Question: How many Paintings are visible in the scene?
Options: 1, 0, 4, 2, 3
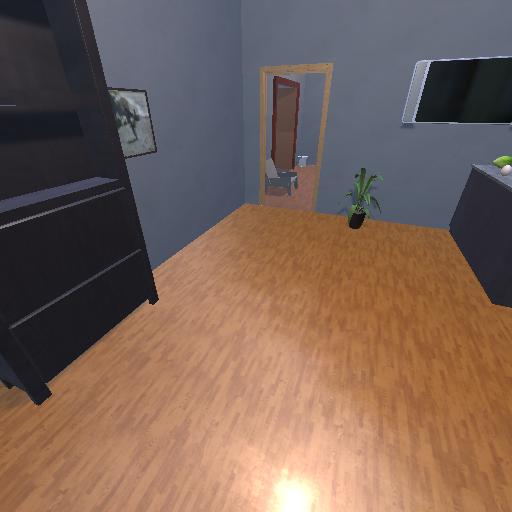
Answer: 1